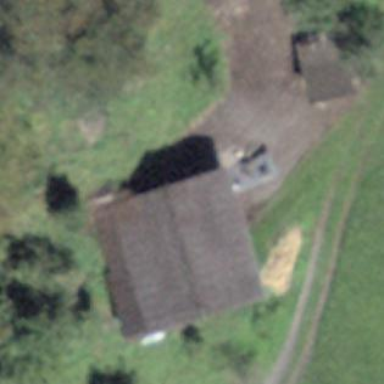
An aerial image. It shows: Rural barn.